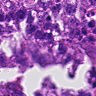
Metastatic tissue present: yes